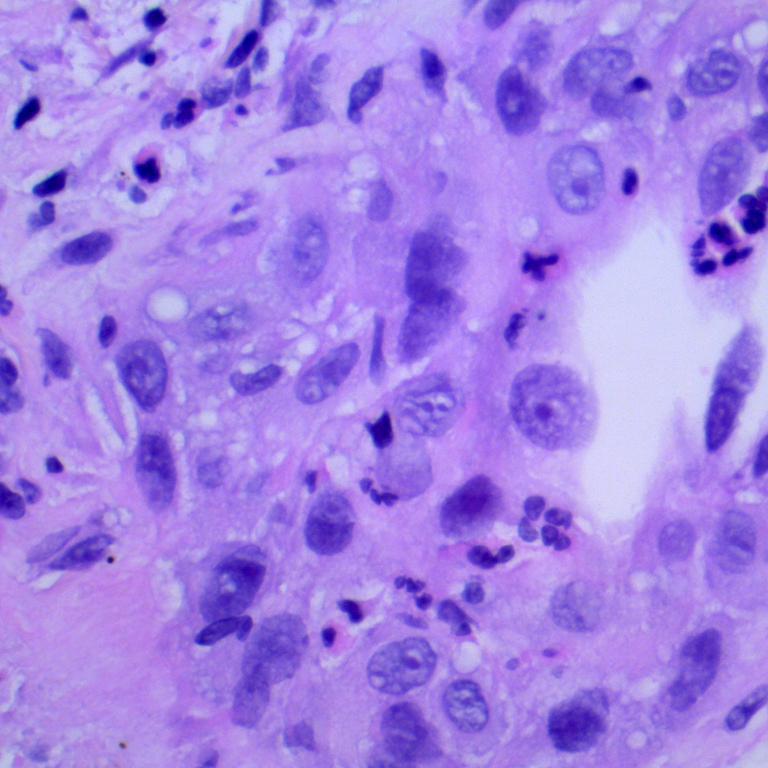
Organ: lung
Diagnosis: squamous carcinomas